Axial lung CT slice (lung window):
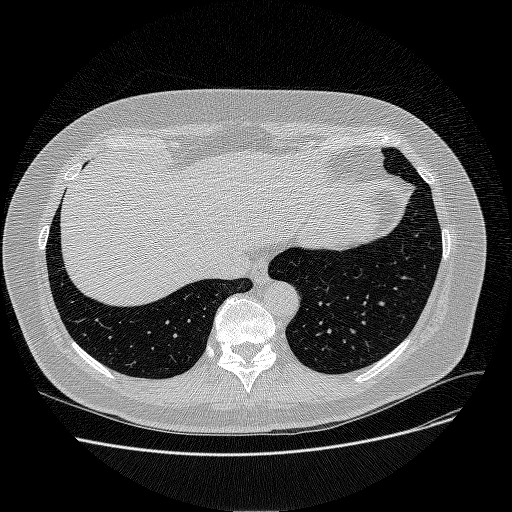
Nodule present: no